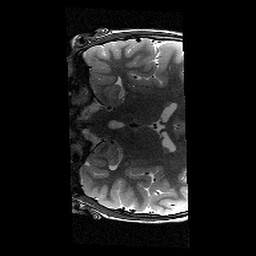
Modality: T2w
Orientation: coronal
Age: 11
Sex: male
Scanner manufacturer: siemens
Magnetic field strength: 3 T
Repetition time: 9.23 s
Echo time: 0.067 s